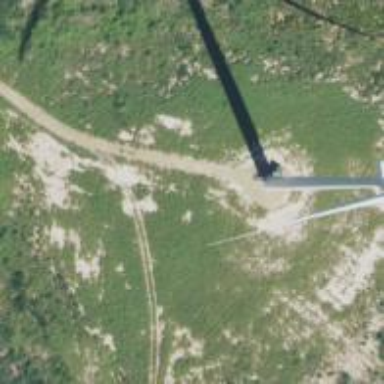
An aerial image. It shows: Wind generator powered by horizontal-axis wind turbine.